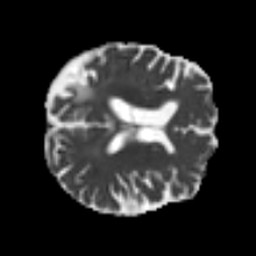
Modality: MD
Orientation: axial
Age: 49
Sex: female
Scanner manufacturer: siemens
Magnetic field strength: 3 T
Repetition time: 4.987 s
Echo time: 0.0792 s